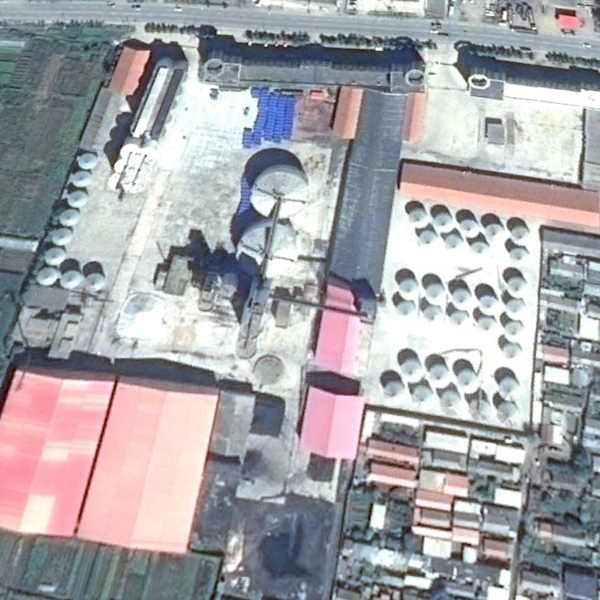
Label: StorageTanks